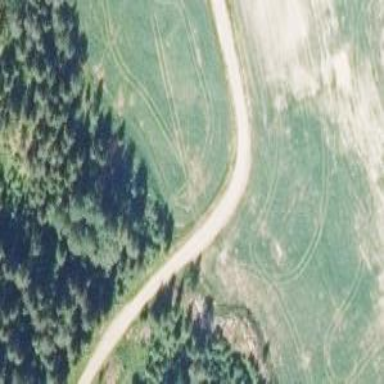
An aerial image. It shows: Unclassified road.